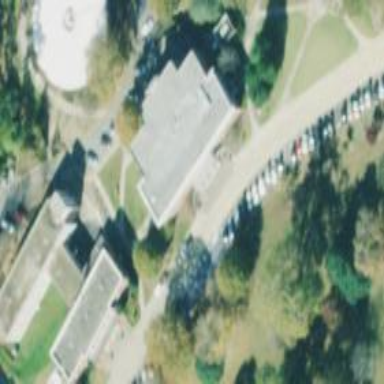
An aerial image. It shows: College building.